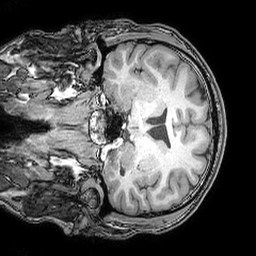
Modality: T1w
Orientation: coronal
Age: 34
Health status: ill
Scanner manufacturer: philips
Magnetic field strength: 3 T
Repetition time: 0.007 s
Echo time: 0.0035 s